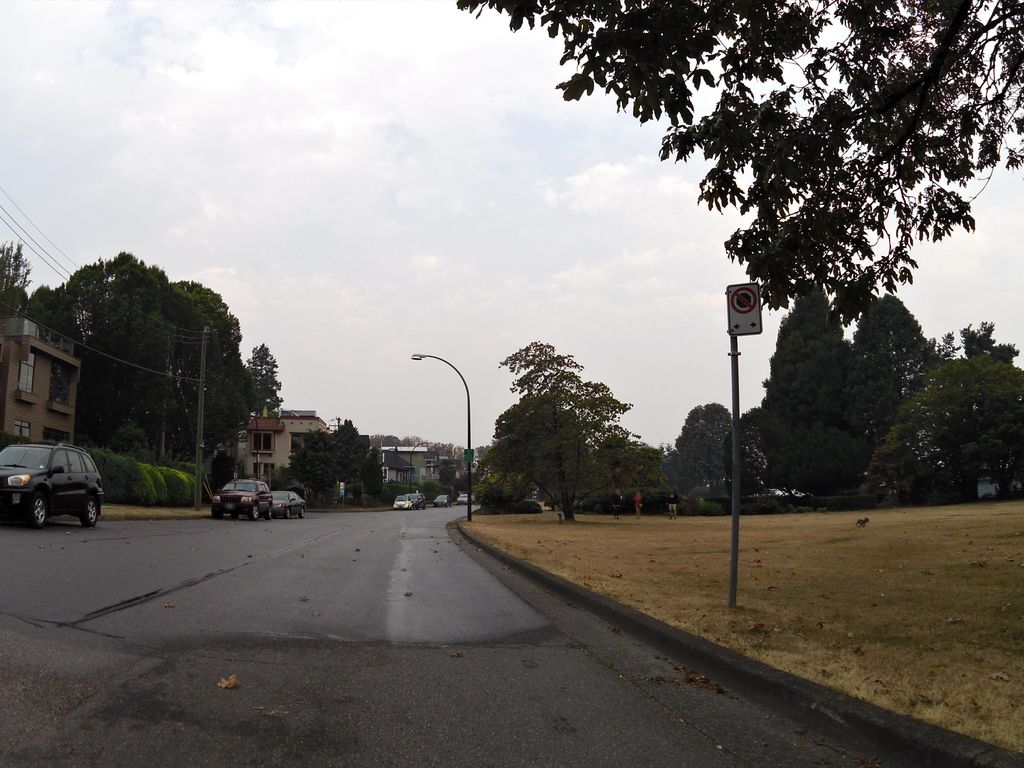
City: vancouver